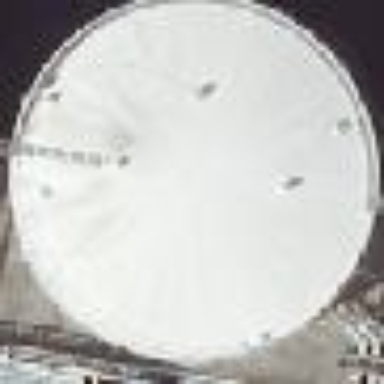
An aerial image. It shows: Storage tank that is man-made.